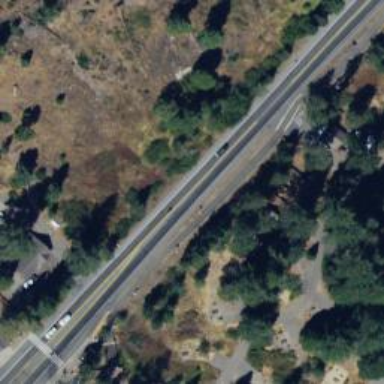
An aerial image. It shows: Primary highway with separate asphalt sidewalk.